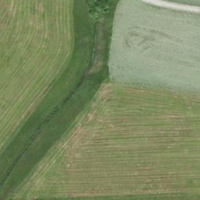
EUNIS habitat code: 24
Species observed at this site:
Agrimonia eupatoria